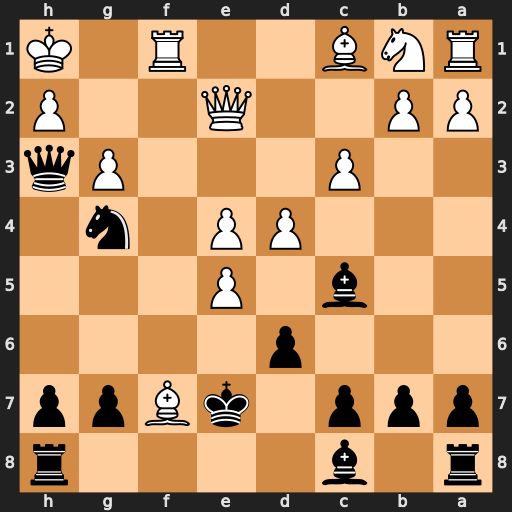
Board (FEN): r1b4r/ppp1kBpp/3p4/2b1P3/3PP1n1/2P3Pq/PP2Q2P/RNB2R1K
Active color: b
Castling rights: -
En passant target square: -
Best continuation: Nxh2 Bg5+ Kf8